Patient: sex F, age 59
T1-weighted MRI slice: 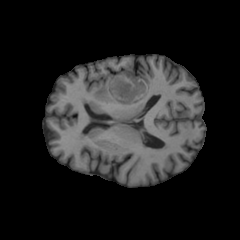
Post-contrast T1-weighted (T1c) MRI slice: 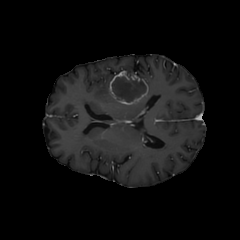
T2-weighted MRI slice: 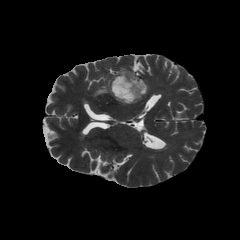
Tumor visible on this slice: yes
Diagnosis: Glioblastoma, IDH-wildtype
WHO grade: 4